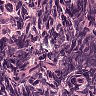
Metastatic tissue present: no